Field crop: maize
Growth stage: 2
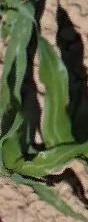
Species: maize